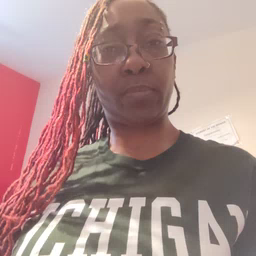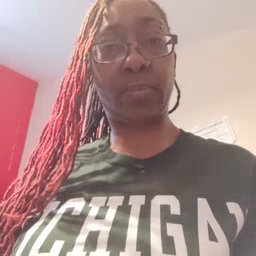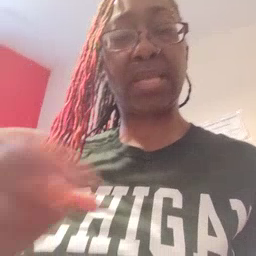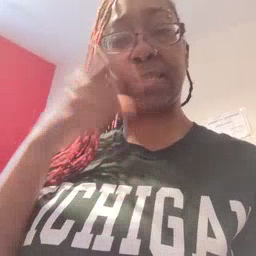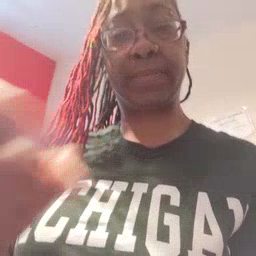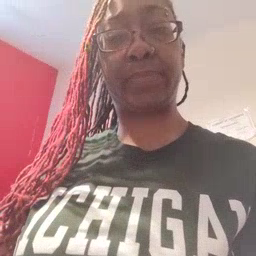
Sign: gift